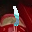
Label: 1